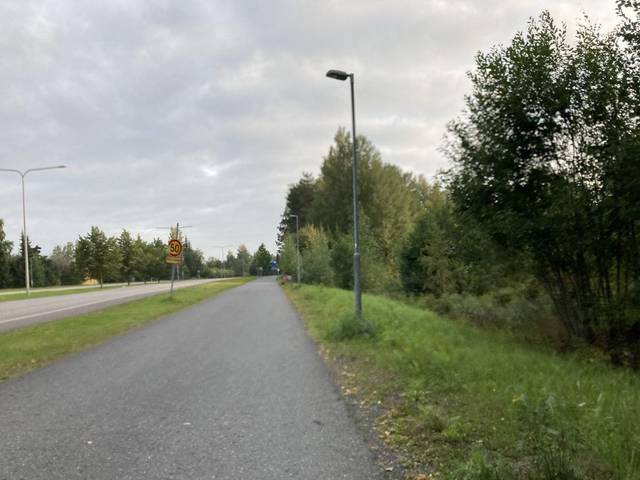
Region: Finland
Coordinates: 62.225, 25.719